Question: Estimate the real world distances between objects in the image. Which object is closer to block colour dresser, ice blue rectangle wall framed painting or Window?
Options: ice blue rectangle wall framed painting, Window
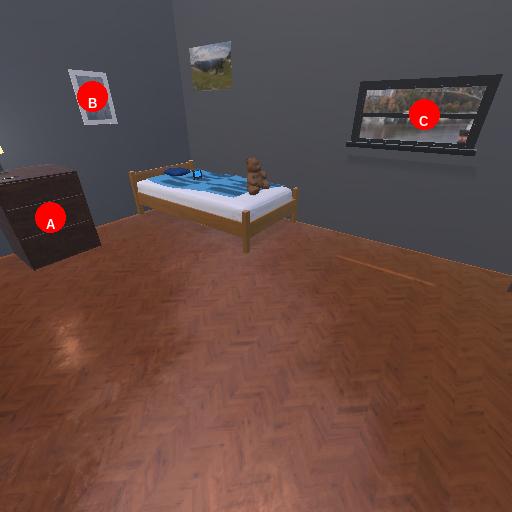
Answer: ice blue rectangle wall framed painting